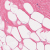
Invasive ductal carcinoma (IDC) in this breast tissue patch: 0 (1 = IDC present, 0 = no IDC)